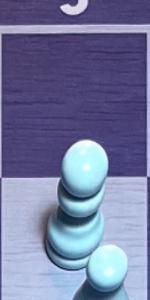
Label: Pawn_White